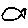
Label: fish